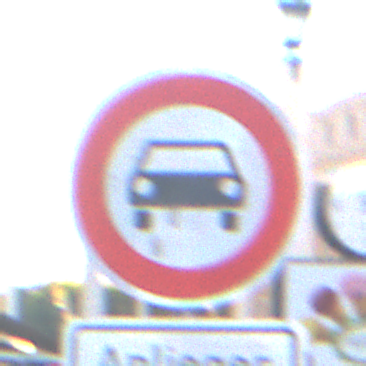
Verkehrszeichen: VerbotKraftwagen
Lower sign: PersonengruppenFrei1
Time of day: SunriseSunset
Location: Outdoor (Urban)
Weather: Clear
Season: NotSpecified
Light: Natural